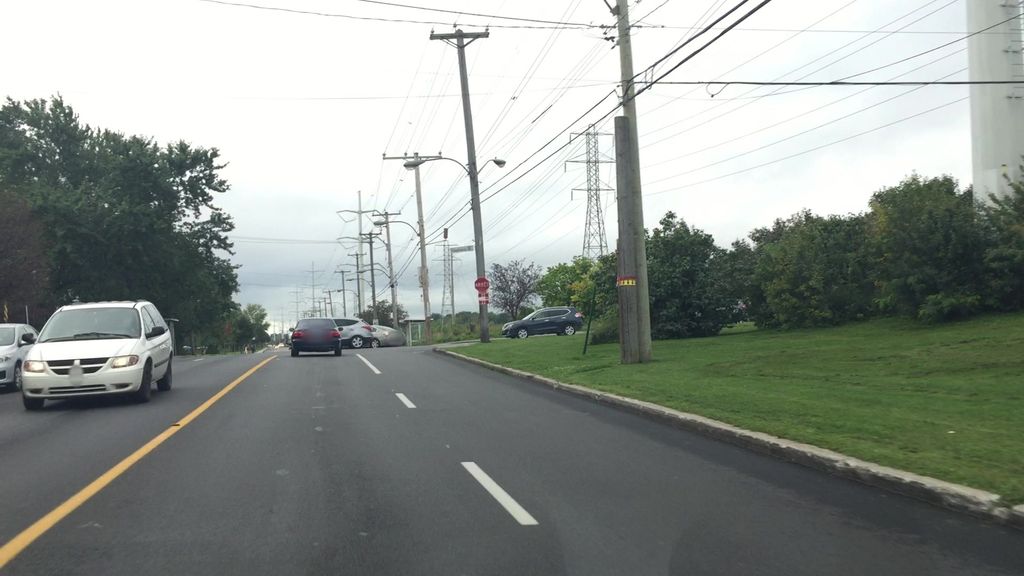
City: montreal